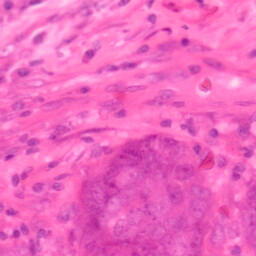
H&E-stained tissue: Colon